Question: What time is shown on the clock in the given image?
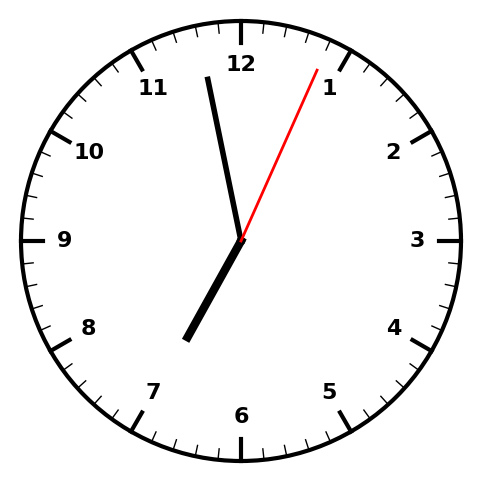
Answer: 06:58:04